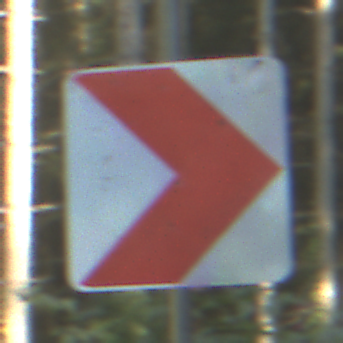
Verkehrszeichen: RichtungstafelnInKurvenKleinLinks
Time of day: MorningAfternoon
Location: Outdoor (Nature)
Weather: Clear
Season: NotSpecified
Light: Natural